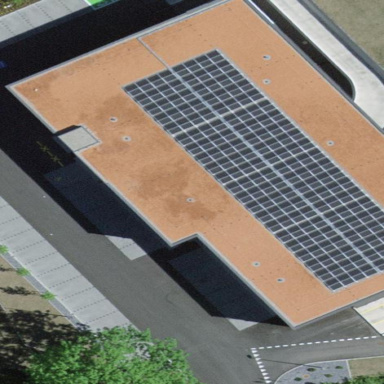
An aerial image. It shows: Solar power generator.